Field crop: tomato
Growth stage: 2
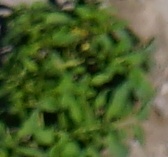
Species: tomato